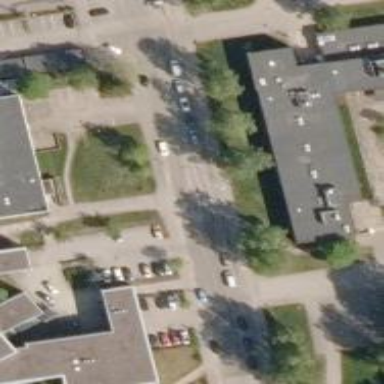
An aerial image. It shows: Uncontrolled crossing with pedestrian island.